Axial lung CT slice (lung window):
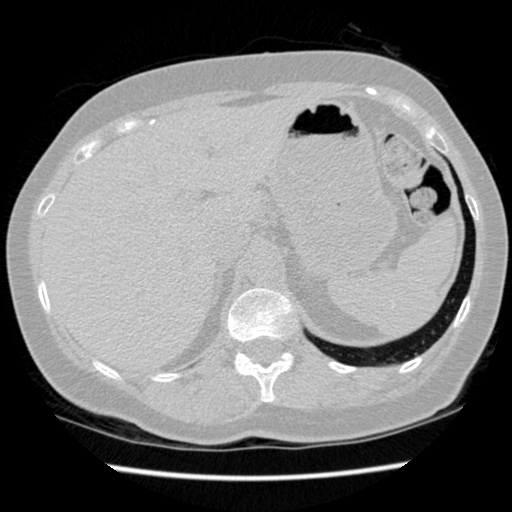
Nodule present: no